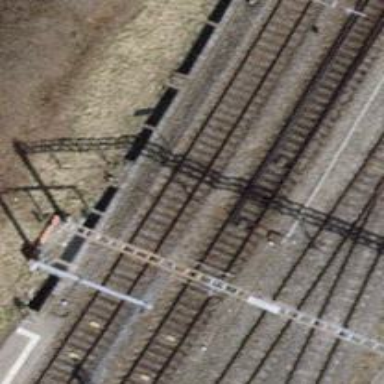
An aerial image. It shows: Railway switch.